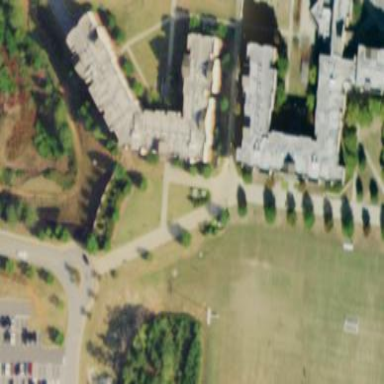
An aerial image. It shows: Dormitory building.